Field crop: maize
Growth stage: 1
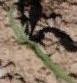
Species: maize